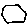
Label: hexagon